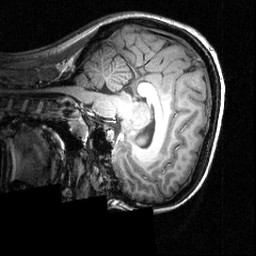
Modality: T1w
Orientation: sagittal
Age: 21
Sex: female
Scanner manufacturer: siemens
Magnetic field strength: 3.951 T
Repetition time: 1.5 s
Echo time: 0.00335 s